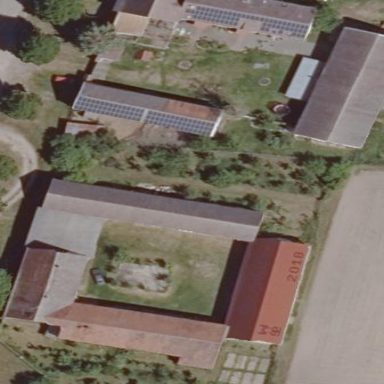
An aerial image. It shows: Farmyard area.